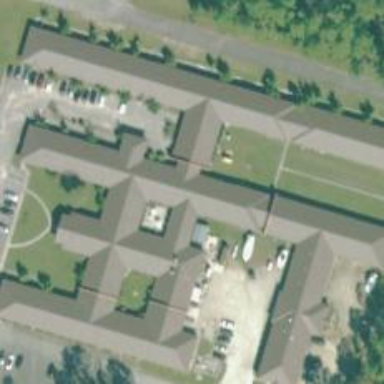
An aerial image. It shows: Residential area that includes nursing home social facility.